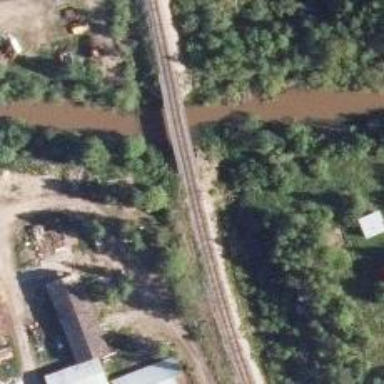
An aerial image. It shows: Bridge with single railway track of class B1.